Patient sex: M
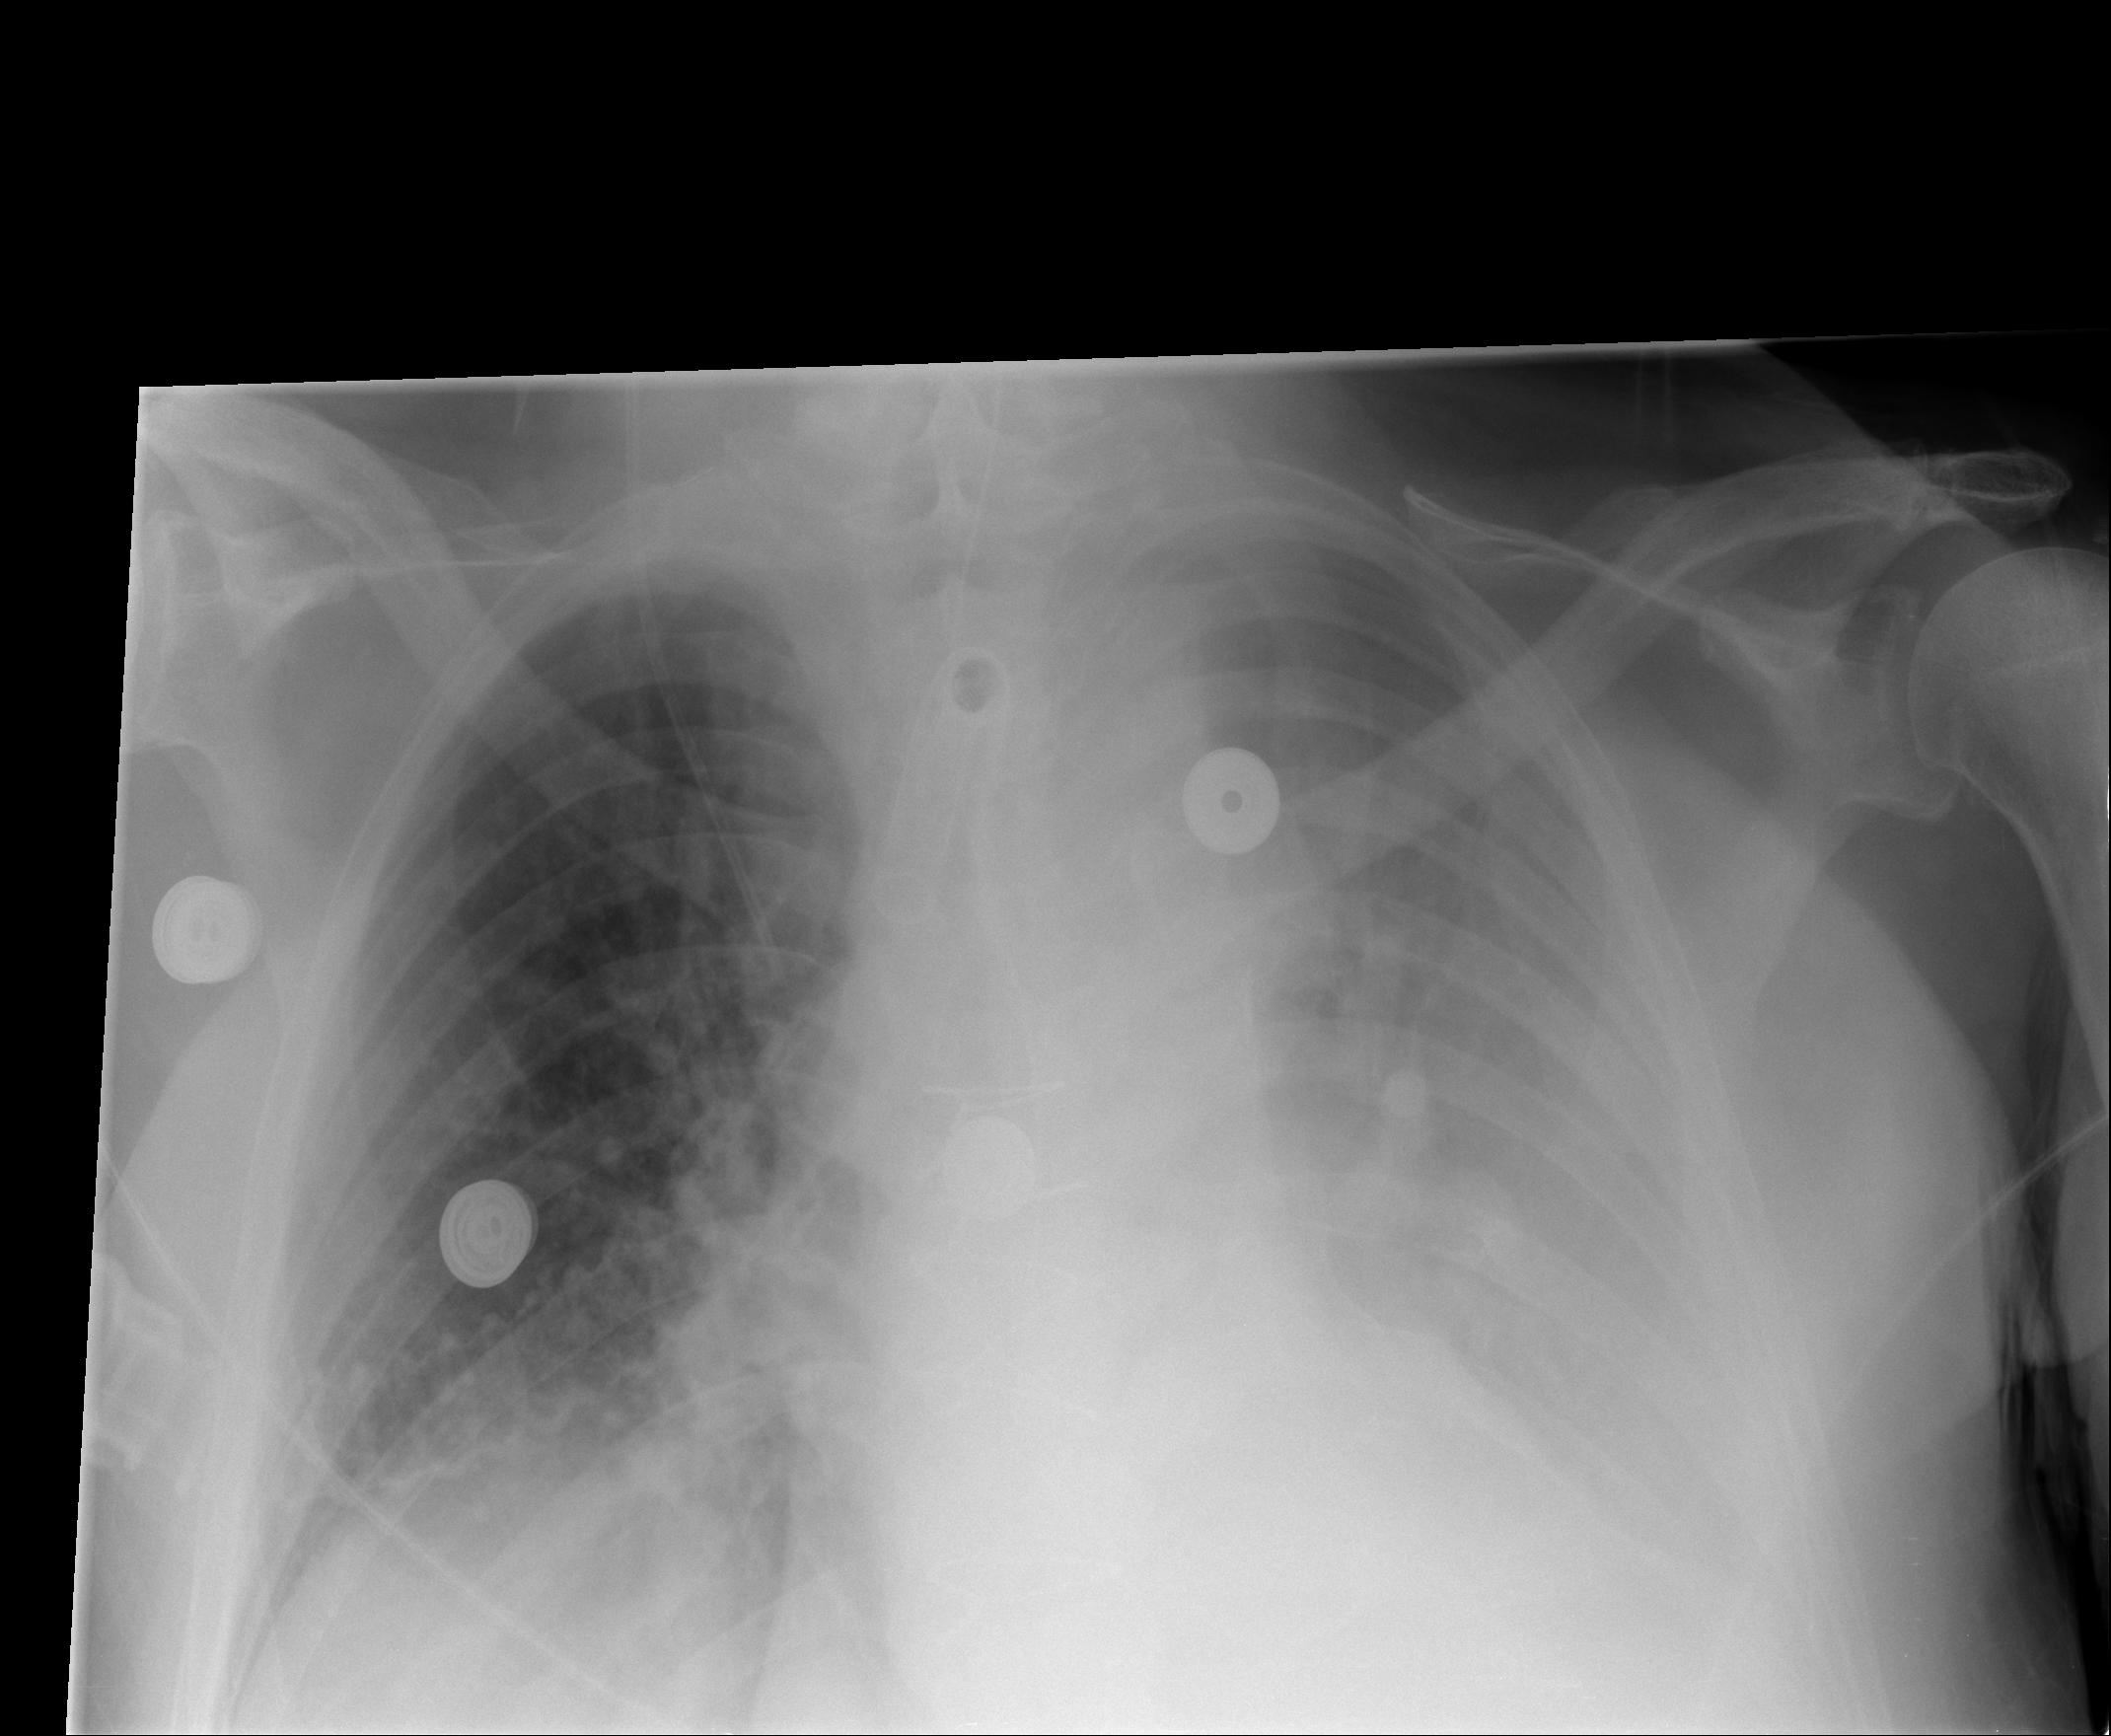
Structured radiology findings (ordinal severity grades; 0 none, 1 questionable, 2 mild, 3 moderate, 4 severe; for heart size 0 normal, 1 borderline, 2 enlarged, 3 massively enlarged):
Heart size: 0
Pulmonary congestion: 2
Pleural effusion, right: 0
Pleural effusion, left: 4
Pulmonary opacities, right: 0
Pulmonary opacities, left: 0
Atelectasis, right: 1
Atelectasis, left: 4